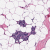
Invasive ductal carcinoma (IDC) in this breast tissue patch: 0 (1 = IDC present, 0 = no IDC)